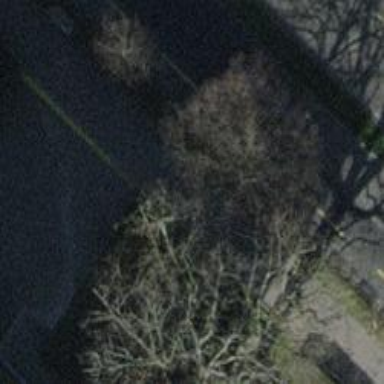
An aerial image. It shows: Tree-lined avenue.